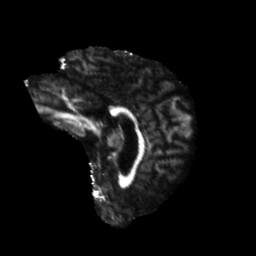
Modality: FA
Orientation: sagittal
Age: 69
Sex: female
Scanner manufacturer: siemens
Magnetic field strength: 3 T
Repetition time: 5.47 s
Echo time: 0.0854 s